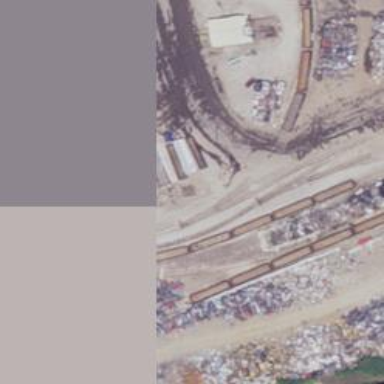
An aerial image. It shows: Rail spur service.